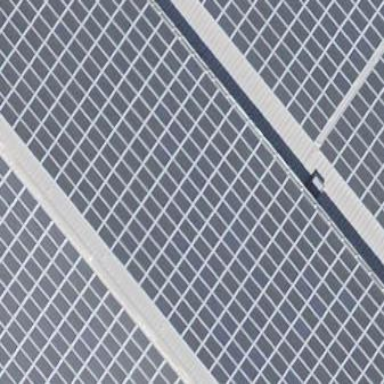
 consisting of solar photovoltaic panels."